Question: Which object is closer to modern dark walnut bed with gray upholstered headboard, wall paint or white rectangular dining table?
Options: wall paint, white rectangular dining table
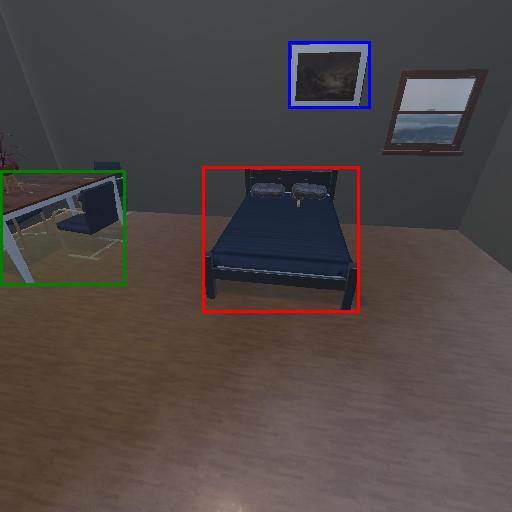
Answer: wall paint